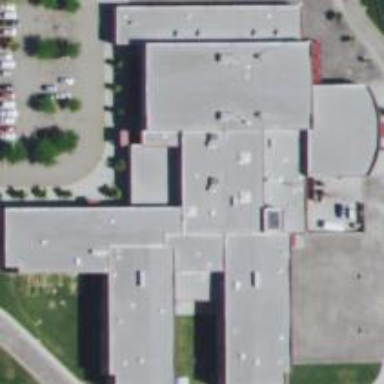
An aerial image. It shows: School building.